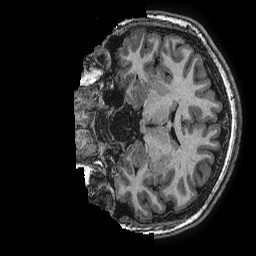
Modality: T1w
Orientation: coronal
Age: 17
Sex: male
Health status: ill
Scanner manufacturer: ge
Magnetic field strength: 3 T
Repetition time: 0.0077 s
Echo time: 0.003436 s